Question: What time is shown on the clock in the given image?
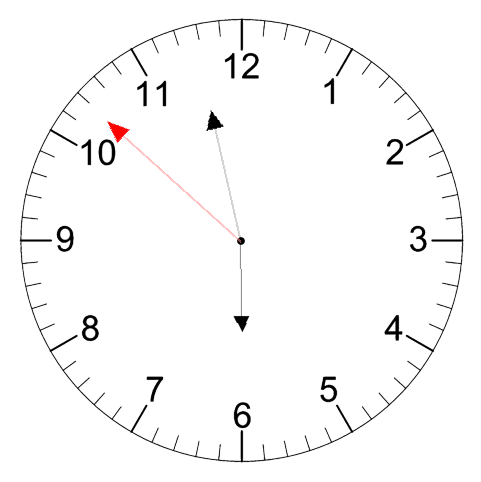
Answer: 05:57:52